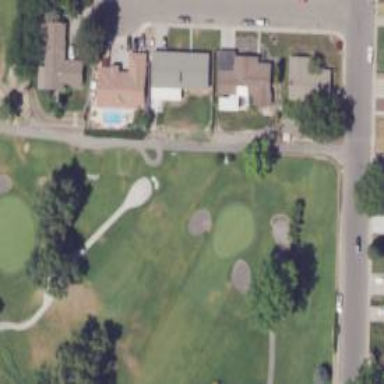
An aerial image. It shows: Path used for both walking and golf.